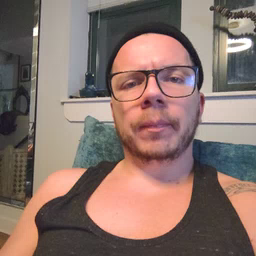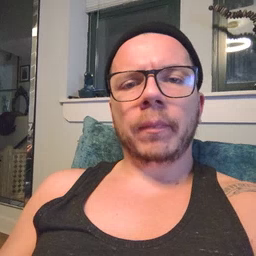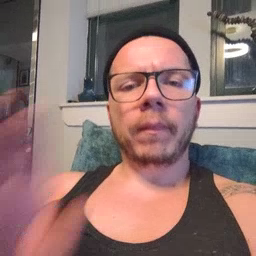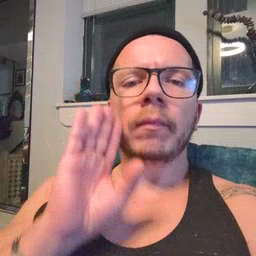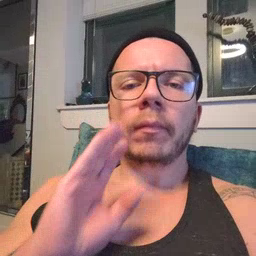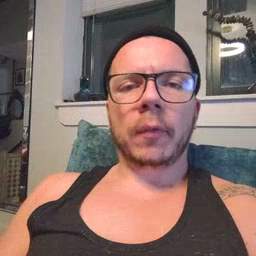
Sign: brown